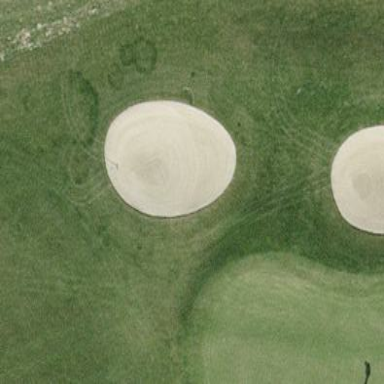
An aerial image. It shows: Golf bunker filled with natural sand.